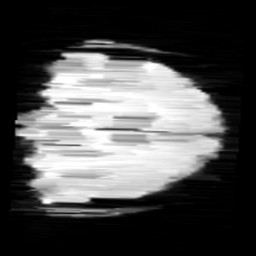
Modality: minIP
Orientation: coronal
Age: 12
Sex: female
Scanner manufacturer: siemens
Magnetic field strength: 3 T
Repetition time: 0.027 s
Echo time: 0.02 s